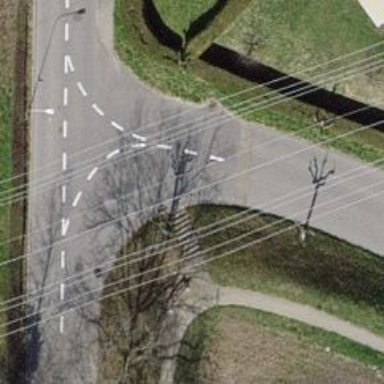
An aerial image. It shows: Set of steps on the road.